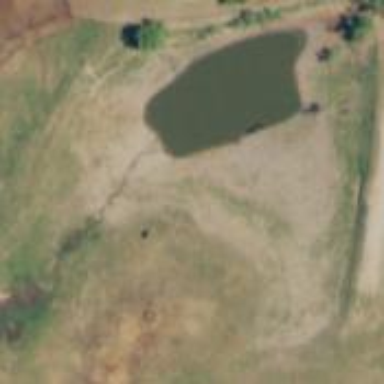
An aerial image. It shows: Reservoir.